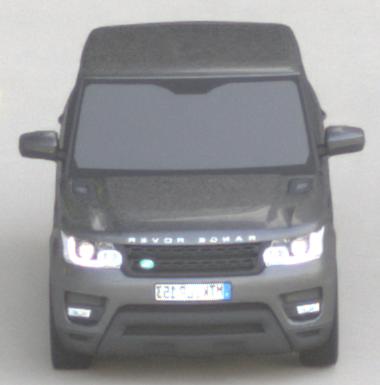
Make: Land Rover
Model: Range Rover Sport 5.0 V8 SC
Detailed model: Range Rover Sport (II)
Model produced from: 2013/09
Model produced until: 2015/07
Doors: 5
Color: gray
Road condition: dry road
Daytime: sunrise or sunset
Contrast: medium contrast